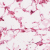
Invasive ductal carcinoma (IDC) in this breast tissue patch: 0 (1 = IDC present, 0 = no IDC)